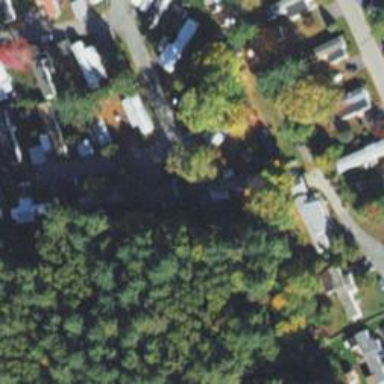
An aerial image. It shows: Residential road.